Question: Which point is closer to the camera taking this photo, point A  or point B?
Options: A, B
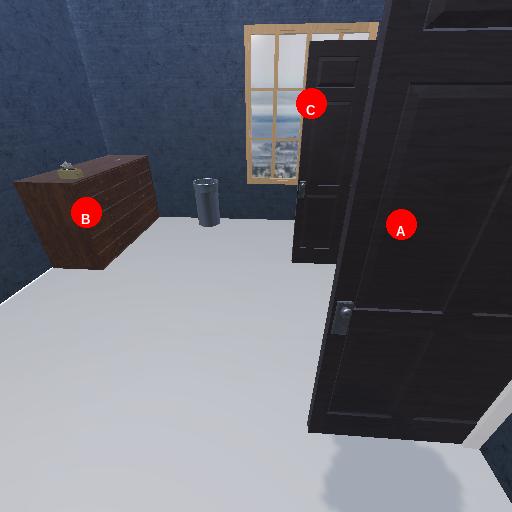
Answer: A